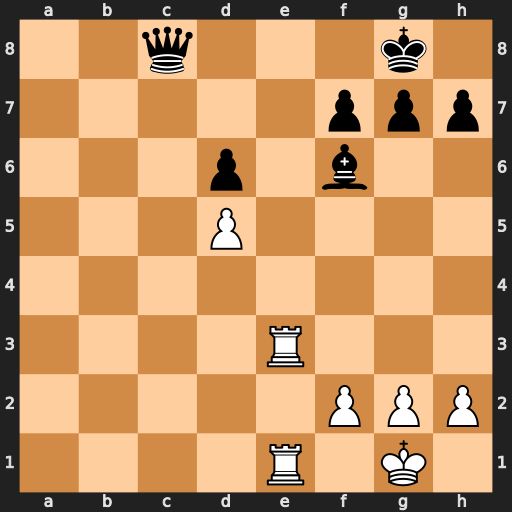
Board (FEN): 2q3k1/5ppp/3p1b2/3P4/8/4R3/5PPP/4R1K1
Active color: w
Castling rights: -
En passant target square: -
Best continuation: Re8+ Qxe8 Rxe8#